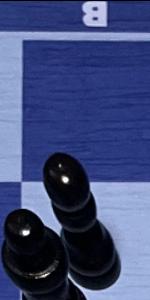
Label: Pawn_Black